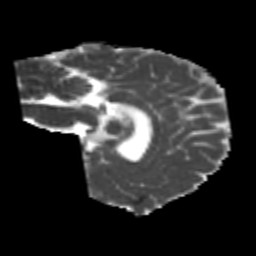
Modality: MD
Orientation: sagittal
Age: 22
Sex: female
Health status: healthy
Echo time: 0.074 s